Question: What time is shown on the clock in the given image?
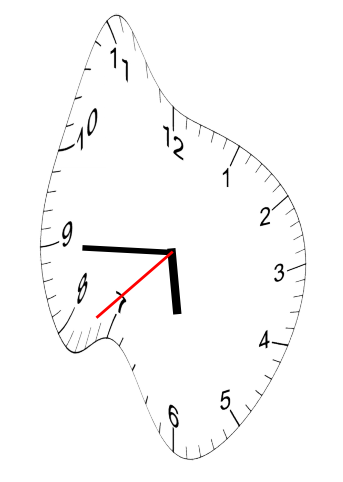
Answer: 05:44:38